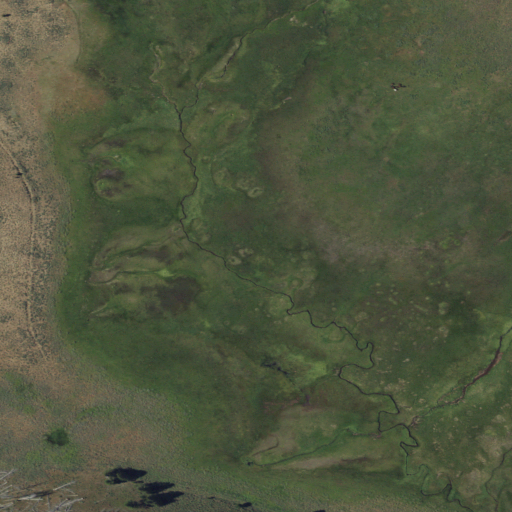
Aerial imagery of plain(s) in California named Patterson Meadow containing woody wetlands, herbaceous wetlands, shrub, and evergreen forest